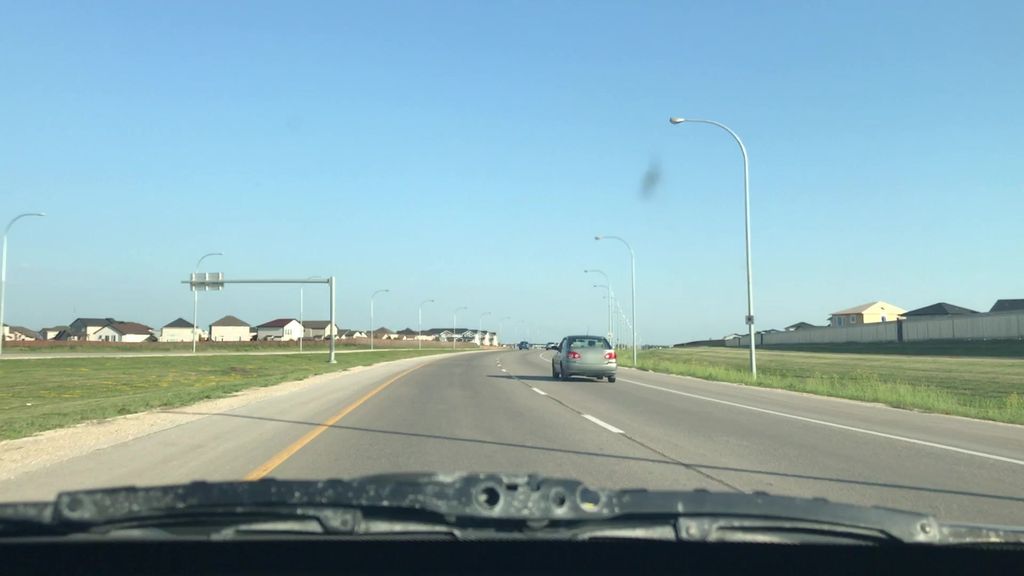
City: winnipeg